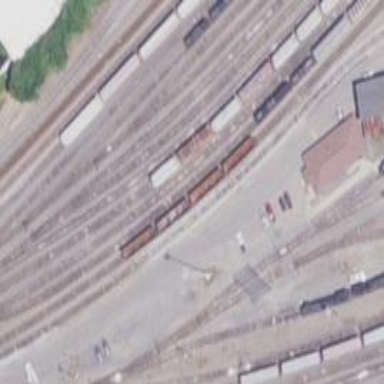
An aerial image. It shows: Railway yard.